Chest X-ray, AP view. Patient: 52 years old, sex M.
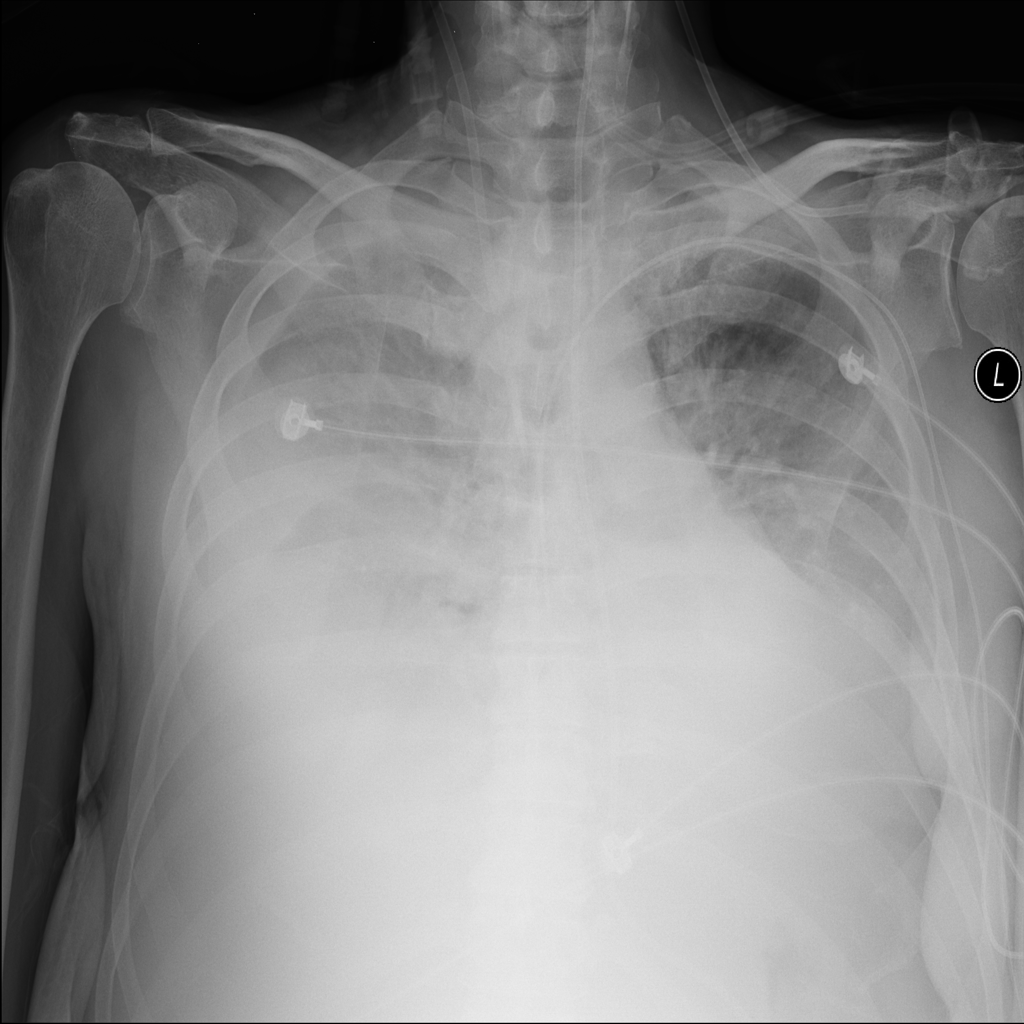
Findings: Effusion